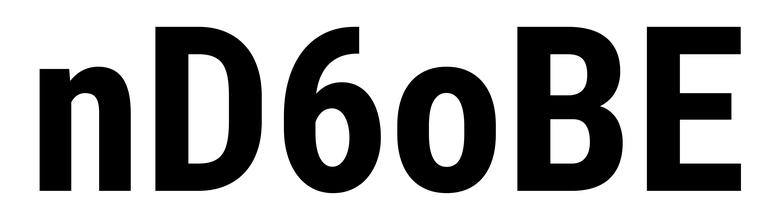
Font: Roboto_Condensed_Bold